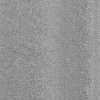
Atmospheric dust classification: dusty